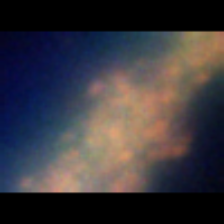
Taxon: Unknown_full_image
Group: Unknown